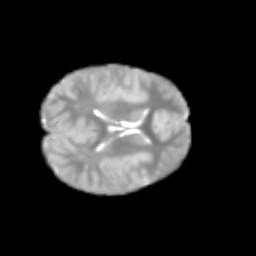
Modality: T2w
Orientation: axial
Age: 7
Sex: male
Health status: healthy